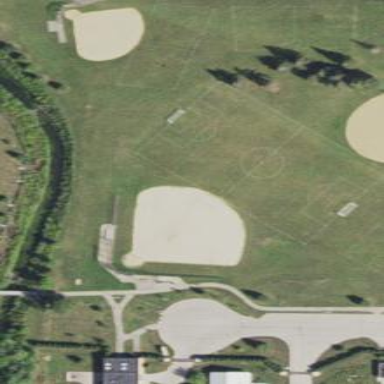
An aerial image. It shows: Baseball pitch for leisure and sports activities.